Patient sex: M
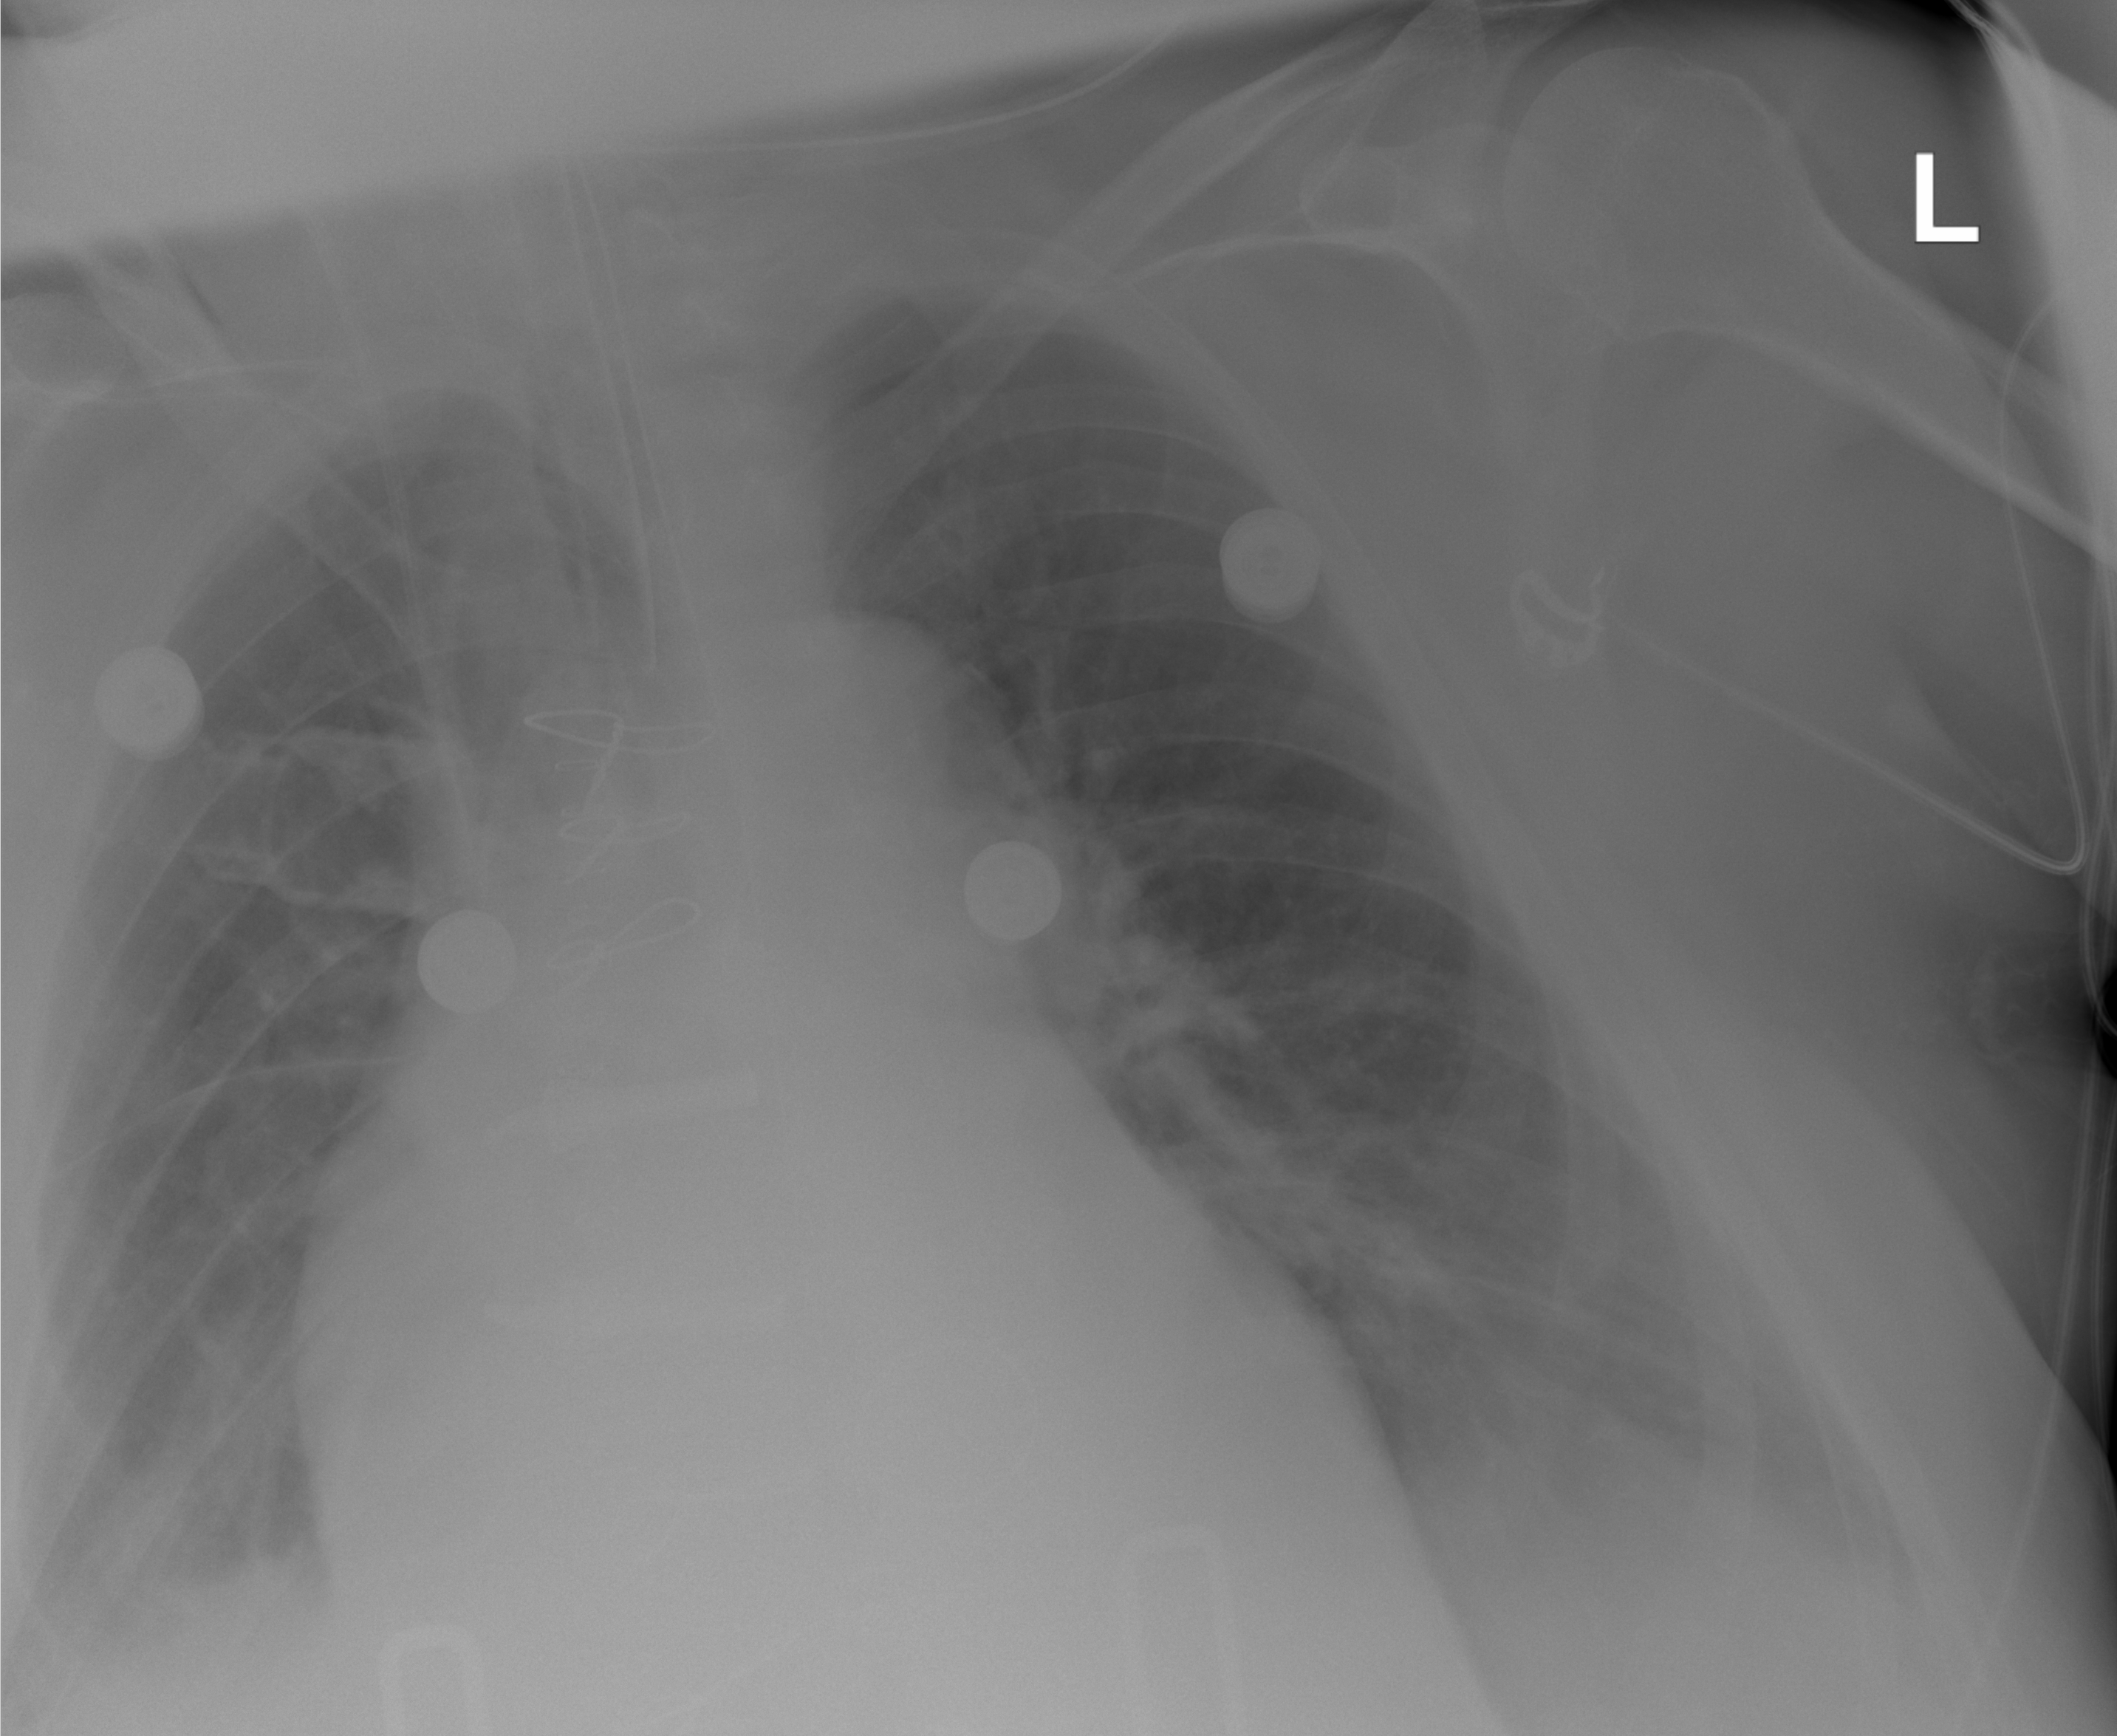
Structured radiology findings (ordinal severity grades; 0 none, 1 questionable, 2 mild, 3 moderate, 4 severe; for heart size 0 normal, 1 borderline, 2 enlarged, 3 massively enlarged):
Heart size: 3
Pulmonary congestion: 2
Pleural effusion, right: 2
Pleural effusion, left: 2
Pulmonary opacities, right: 1
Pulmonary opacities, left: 2
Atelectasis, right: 2
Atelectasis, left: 3